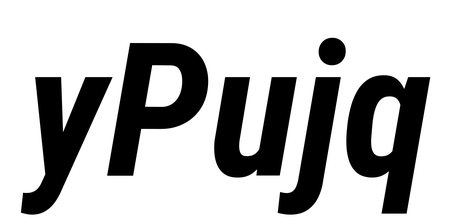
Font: Roboto-Italic_Condensed_Bold_Italic